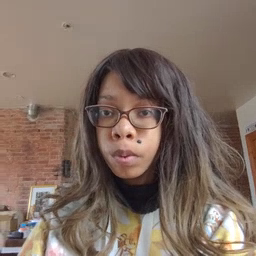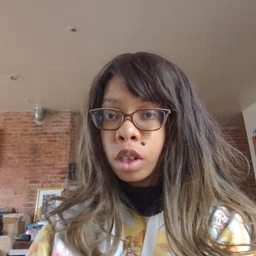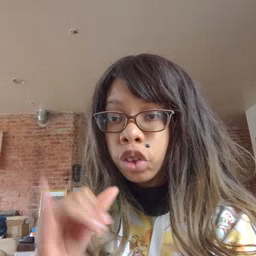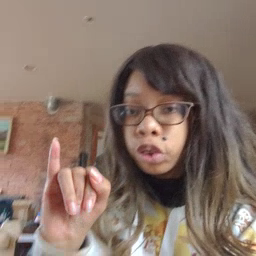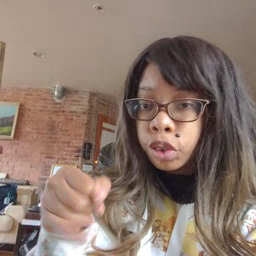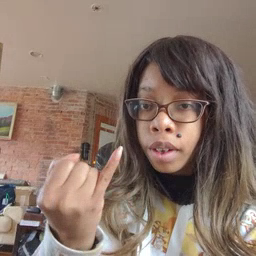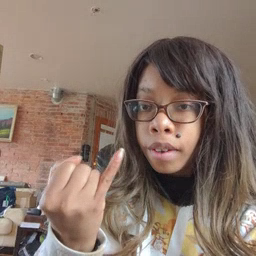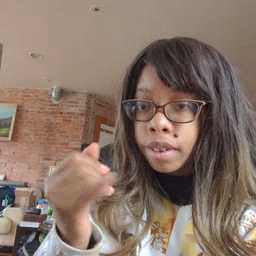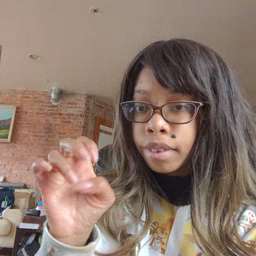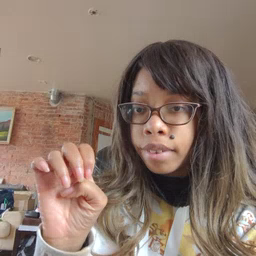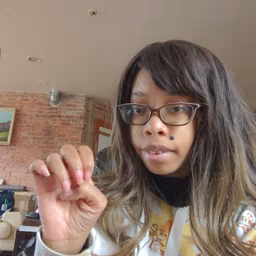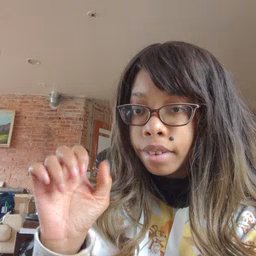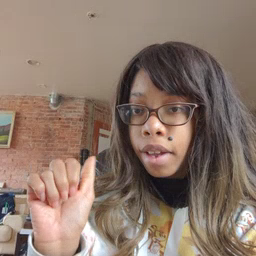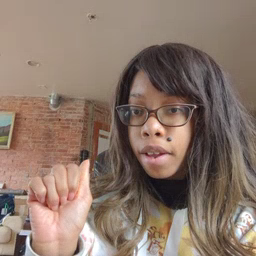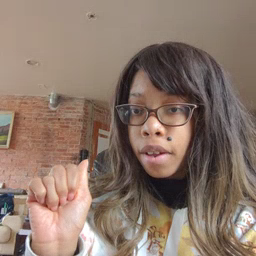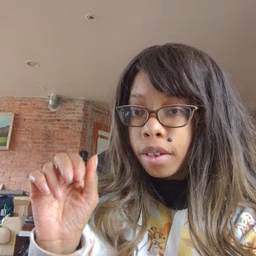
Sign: jeans